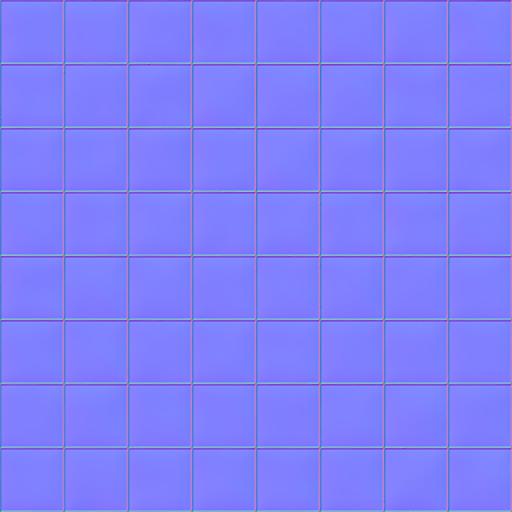
tiled tiles white